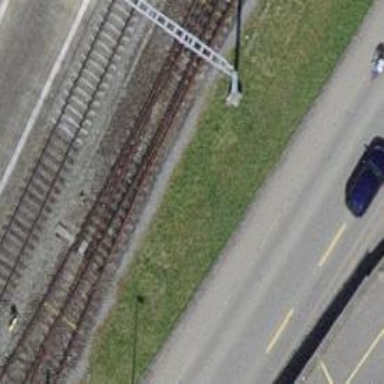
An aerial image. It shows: Railway switch.